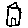
Label: house